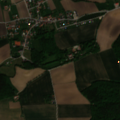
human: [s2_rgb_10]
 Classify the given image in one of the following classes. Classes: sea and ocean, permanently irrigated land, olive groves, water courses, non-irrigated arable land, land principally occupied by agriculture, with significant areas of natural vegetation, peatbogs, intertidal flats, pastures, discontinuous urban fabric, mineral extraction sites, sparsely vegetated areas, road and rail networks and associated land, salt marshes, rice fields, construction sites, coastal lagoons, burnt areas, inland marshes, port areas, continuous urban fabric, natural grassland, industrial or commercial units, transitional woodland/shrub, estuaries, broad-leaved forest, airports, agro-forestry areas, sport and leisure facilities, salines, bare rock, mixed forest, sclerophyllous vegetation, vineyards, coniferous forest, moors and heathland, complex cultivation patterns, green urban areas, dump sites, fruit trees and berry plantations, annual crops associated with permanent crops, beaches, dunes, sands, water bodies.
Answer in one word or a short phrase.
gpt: discontinuous urban fabric, non-irrigated arable land, land principally occupied by agriculture, with significant areas of natural vegetation, broad-leaved forest, mixed forest